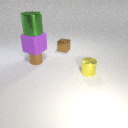
large purple rubber cube above small brown metal cylinder